Question: I'm trying to develop a blog script with Django. But when I want to show post links, I get NoReverseMatch error.
My views.py
'''
# -*- coding: utf-8 -*-
# Create your views here.
from .models import Yazi, Yorum, Kategori
from django.http import HttpResponse, Http404
from django.shortcuts import render_to_response
from django.template import RequestContext, loader
from django.contrib.sites.models import Site
def Home(request):
try:
posts = Yazi.objects.filter(yayinlanmis=True).order_by('-yayinlanma_tarihi')
except Yazi.DoesNotExist:
raise Http404
site = Site.objects.get_current()
c = RequestContext(request,{
'posts':posts,
'site':site
})
return render_to_response('Penguencik_Yazilar/yazi_list.html', c)
def Detail(request, slug):
post = Yazi.objects.get(slug=slug)
site = Site.objects.get_current()
c= RequestContext(request,{
'posts':post,
'site':site
})
return render_to_response('Penguencik_Yazilar/yazi_detail.html',c)
'''
Urls.py in application folder.
'''
from django.conf.urls import patterns, url
import views
urlpatterns = patterns('',
url(r'^$', views.Home,name='index'),
url(r'^/makale/(?P<slug>[0-9A-Za-z._%+-]+)$', views.Detail,name='detail'),
)
'''
Urls.py in project folder
'''
from django.conf.urls import patterns, include, url
# Uncomment the next two lines to enable the admin:
from django.contrib import admin
admin.autodiscover()
urlpatterns = patterns('',
url(r'^$', include('Penguencik_Yazilar.urls',namespace='blog')),
url(r'^admin/doc/', include('django.contrib.admindocs.urls')),
url(r'^admin/', include(admin.site.urls)),
)
'''
And template code. What am I doing wrong?
'''
{% load url from future %}
...
<a href="{% url 'blog:detail' yazi.slug %}">Read</a>
'''

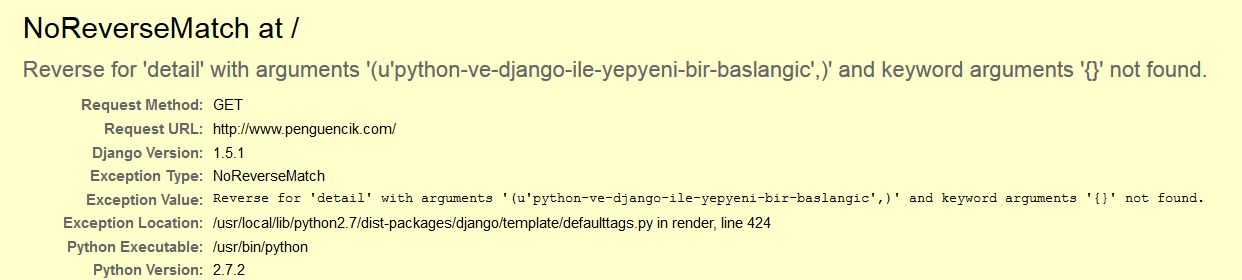
Answer: Try to change this:
'''
<a href="{% url 'blog:detail' yazi.slug %}">Read</a>
'''
to:
'''
<a href="{% url 'blog:detail' slug=yazi.slug %}">Read</a>
'''
Cause your view expect 'slug' keyword here '(?P<slug>[0-9A-Za-z._%+-]+)'.